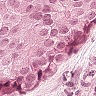
Metastatic tissue present: yes